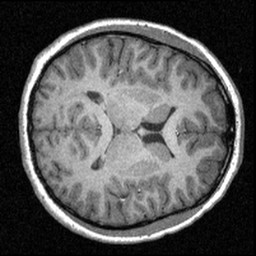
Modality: T1w
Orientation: axial
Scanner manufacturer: siemens
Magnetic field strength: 3 T
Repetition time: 1.57 s
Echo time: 0.00304 s